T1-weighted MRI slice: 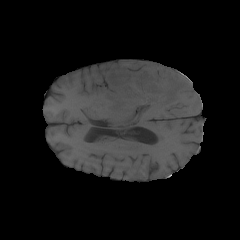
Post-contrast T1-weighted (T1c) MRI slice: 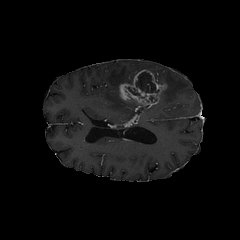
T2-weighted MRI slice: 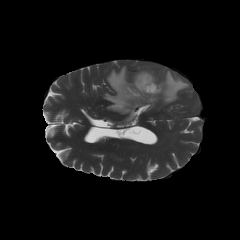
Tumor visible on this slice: yes